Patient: sex M, age 65
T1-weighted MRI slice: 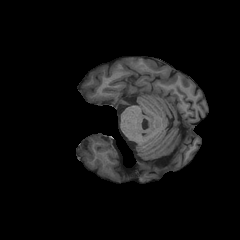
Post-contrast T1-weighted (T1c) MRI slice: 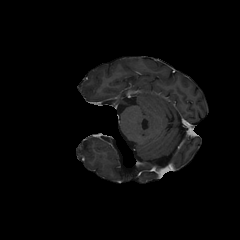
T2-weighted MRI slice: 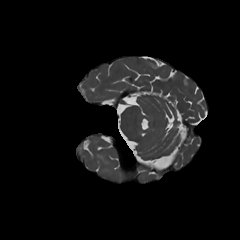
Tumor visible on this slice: yes
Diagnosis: Astrocytoma, IDH-mutant
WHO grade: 2